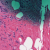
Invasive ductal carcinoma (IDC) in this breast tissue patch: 0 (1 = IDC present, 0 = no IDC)